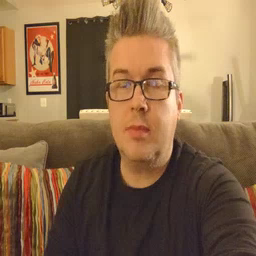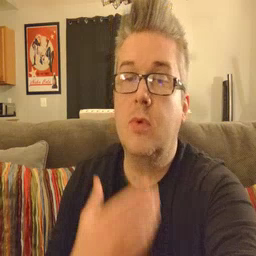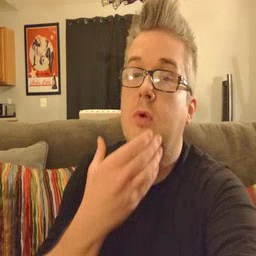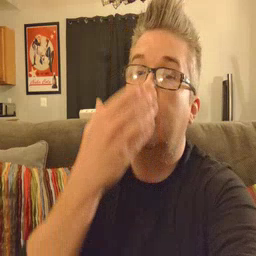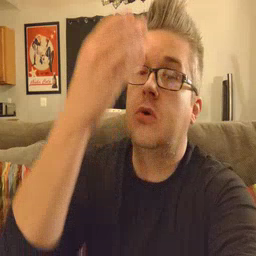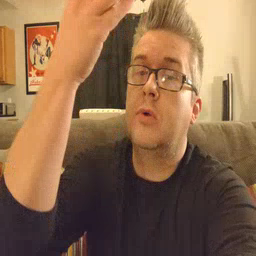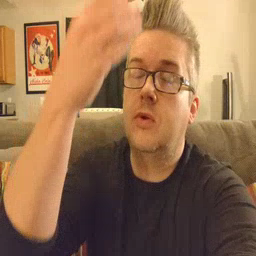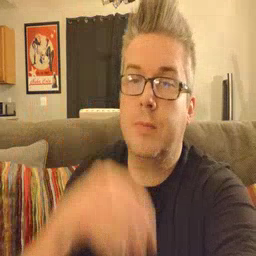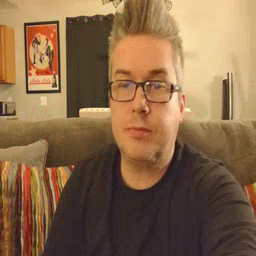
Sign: giraffe